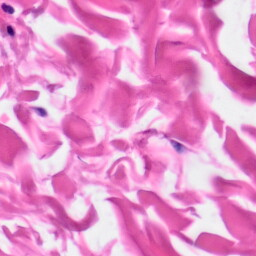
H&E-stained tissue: Skin